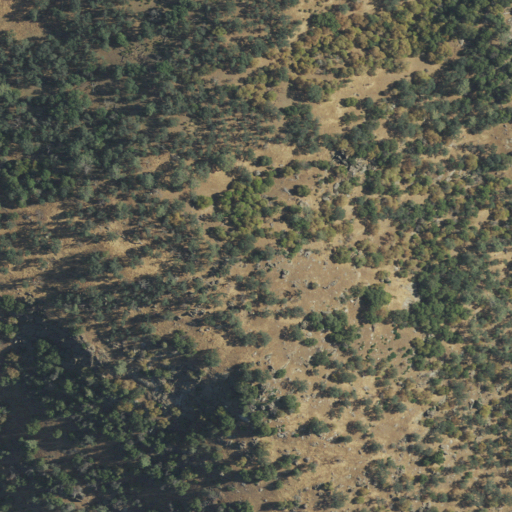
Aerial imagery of mountain in California named Grist Mill Peak containing shrub, grassland, evergreen forest, deciduous forest, and open development